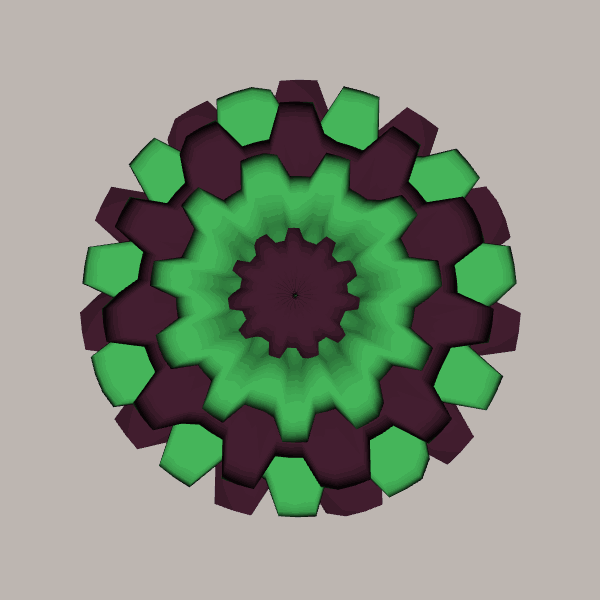
Background: light